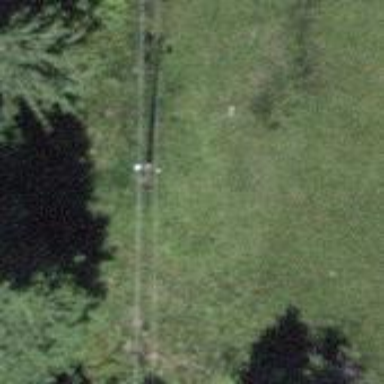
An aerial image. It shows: Utility pole as the man-made structure.